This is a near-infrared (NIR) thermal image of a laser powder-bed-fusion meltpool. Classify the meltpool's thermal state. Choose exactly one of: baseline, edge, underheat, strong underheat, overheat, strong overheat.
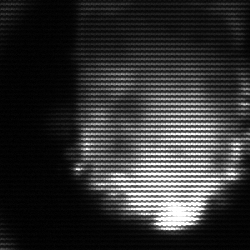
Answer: baseline